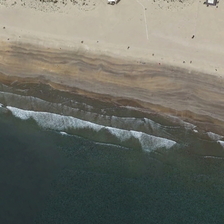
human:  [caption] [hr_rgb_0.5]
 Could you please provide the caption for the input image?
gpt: the water to the beach against big white waves .

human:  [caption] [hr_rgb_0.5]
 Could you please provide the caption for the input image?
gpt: a yellow beach is near a piece of ocean .

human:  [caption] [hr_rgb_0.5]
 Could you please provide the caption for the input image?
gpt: the sea beat the white spray on the beach .

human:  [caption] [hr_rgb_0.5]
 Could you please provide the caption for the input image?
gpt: a yellow beach is near a piece of ocean .

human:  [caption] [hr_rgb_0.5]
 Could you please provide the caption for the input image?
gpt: the sea beat the white spray on the beach .